Question: My database:

'''
var carplate = document.getElementById("carplate").value;
var firebaseRef = firebase.database().ref('ClampedCar');
firebaseRef.orderByChild('carplate').equalTo(carplate).update({stat:"Unclamped"});
'''
'''
<label style="color: #f2f2f2">Car Plate Number</label> <br/>
<input type="text" name="carplate" id="carplate" maxlength="8" />
'''
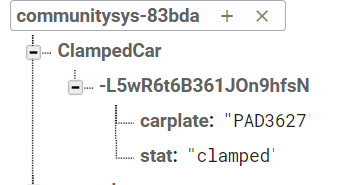
Answer: You can only call 'update()' on a database reference. To get the reference to the nodes matching your query, you must first execute the query.
'''
var query = firebaseRef.orderByChild('carplate').equalTo(carplate);
query.once('value', function(snapshot) {
snapshot.forEach(function(child) {
child.ref.update({stat:"Unclamped"});
})
});
'''
The 'snapshot.forEach()' loop is needed since the query may match multiple children. that is not the case, i.e. your 'carplate' is already unique, you may consider changing your data model to be:
'''
ClampedCar
carPlate1: "Clamped"
carPlate2: "Clamped"
'''
With this model you don't need a query to change the status and can just do:
'''
firebaseRef.child(carplate).set("Unclamped")
'''